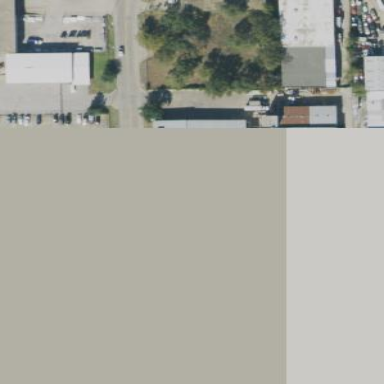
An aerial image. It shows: Warehouse building.